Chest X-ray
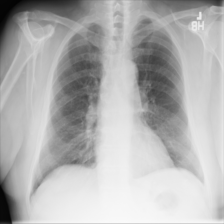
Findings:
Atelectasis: negative
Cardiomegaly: negative
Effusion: negative
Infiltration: negative
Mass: negative
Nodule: negative
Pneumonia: negative
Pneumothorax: negative
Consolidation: negative
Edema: negative
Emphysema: negative
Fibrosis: negative
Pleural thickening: negative
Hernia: negative